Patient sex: F
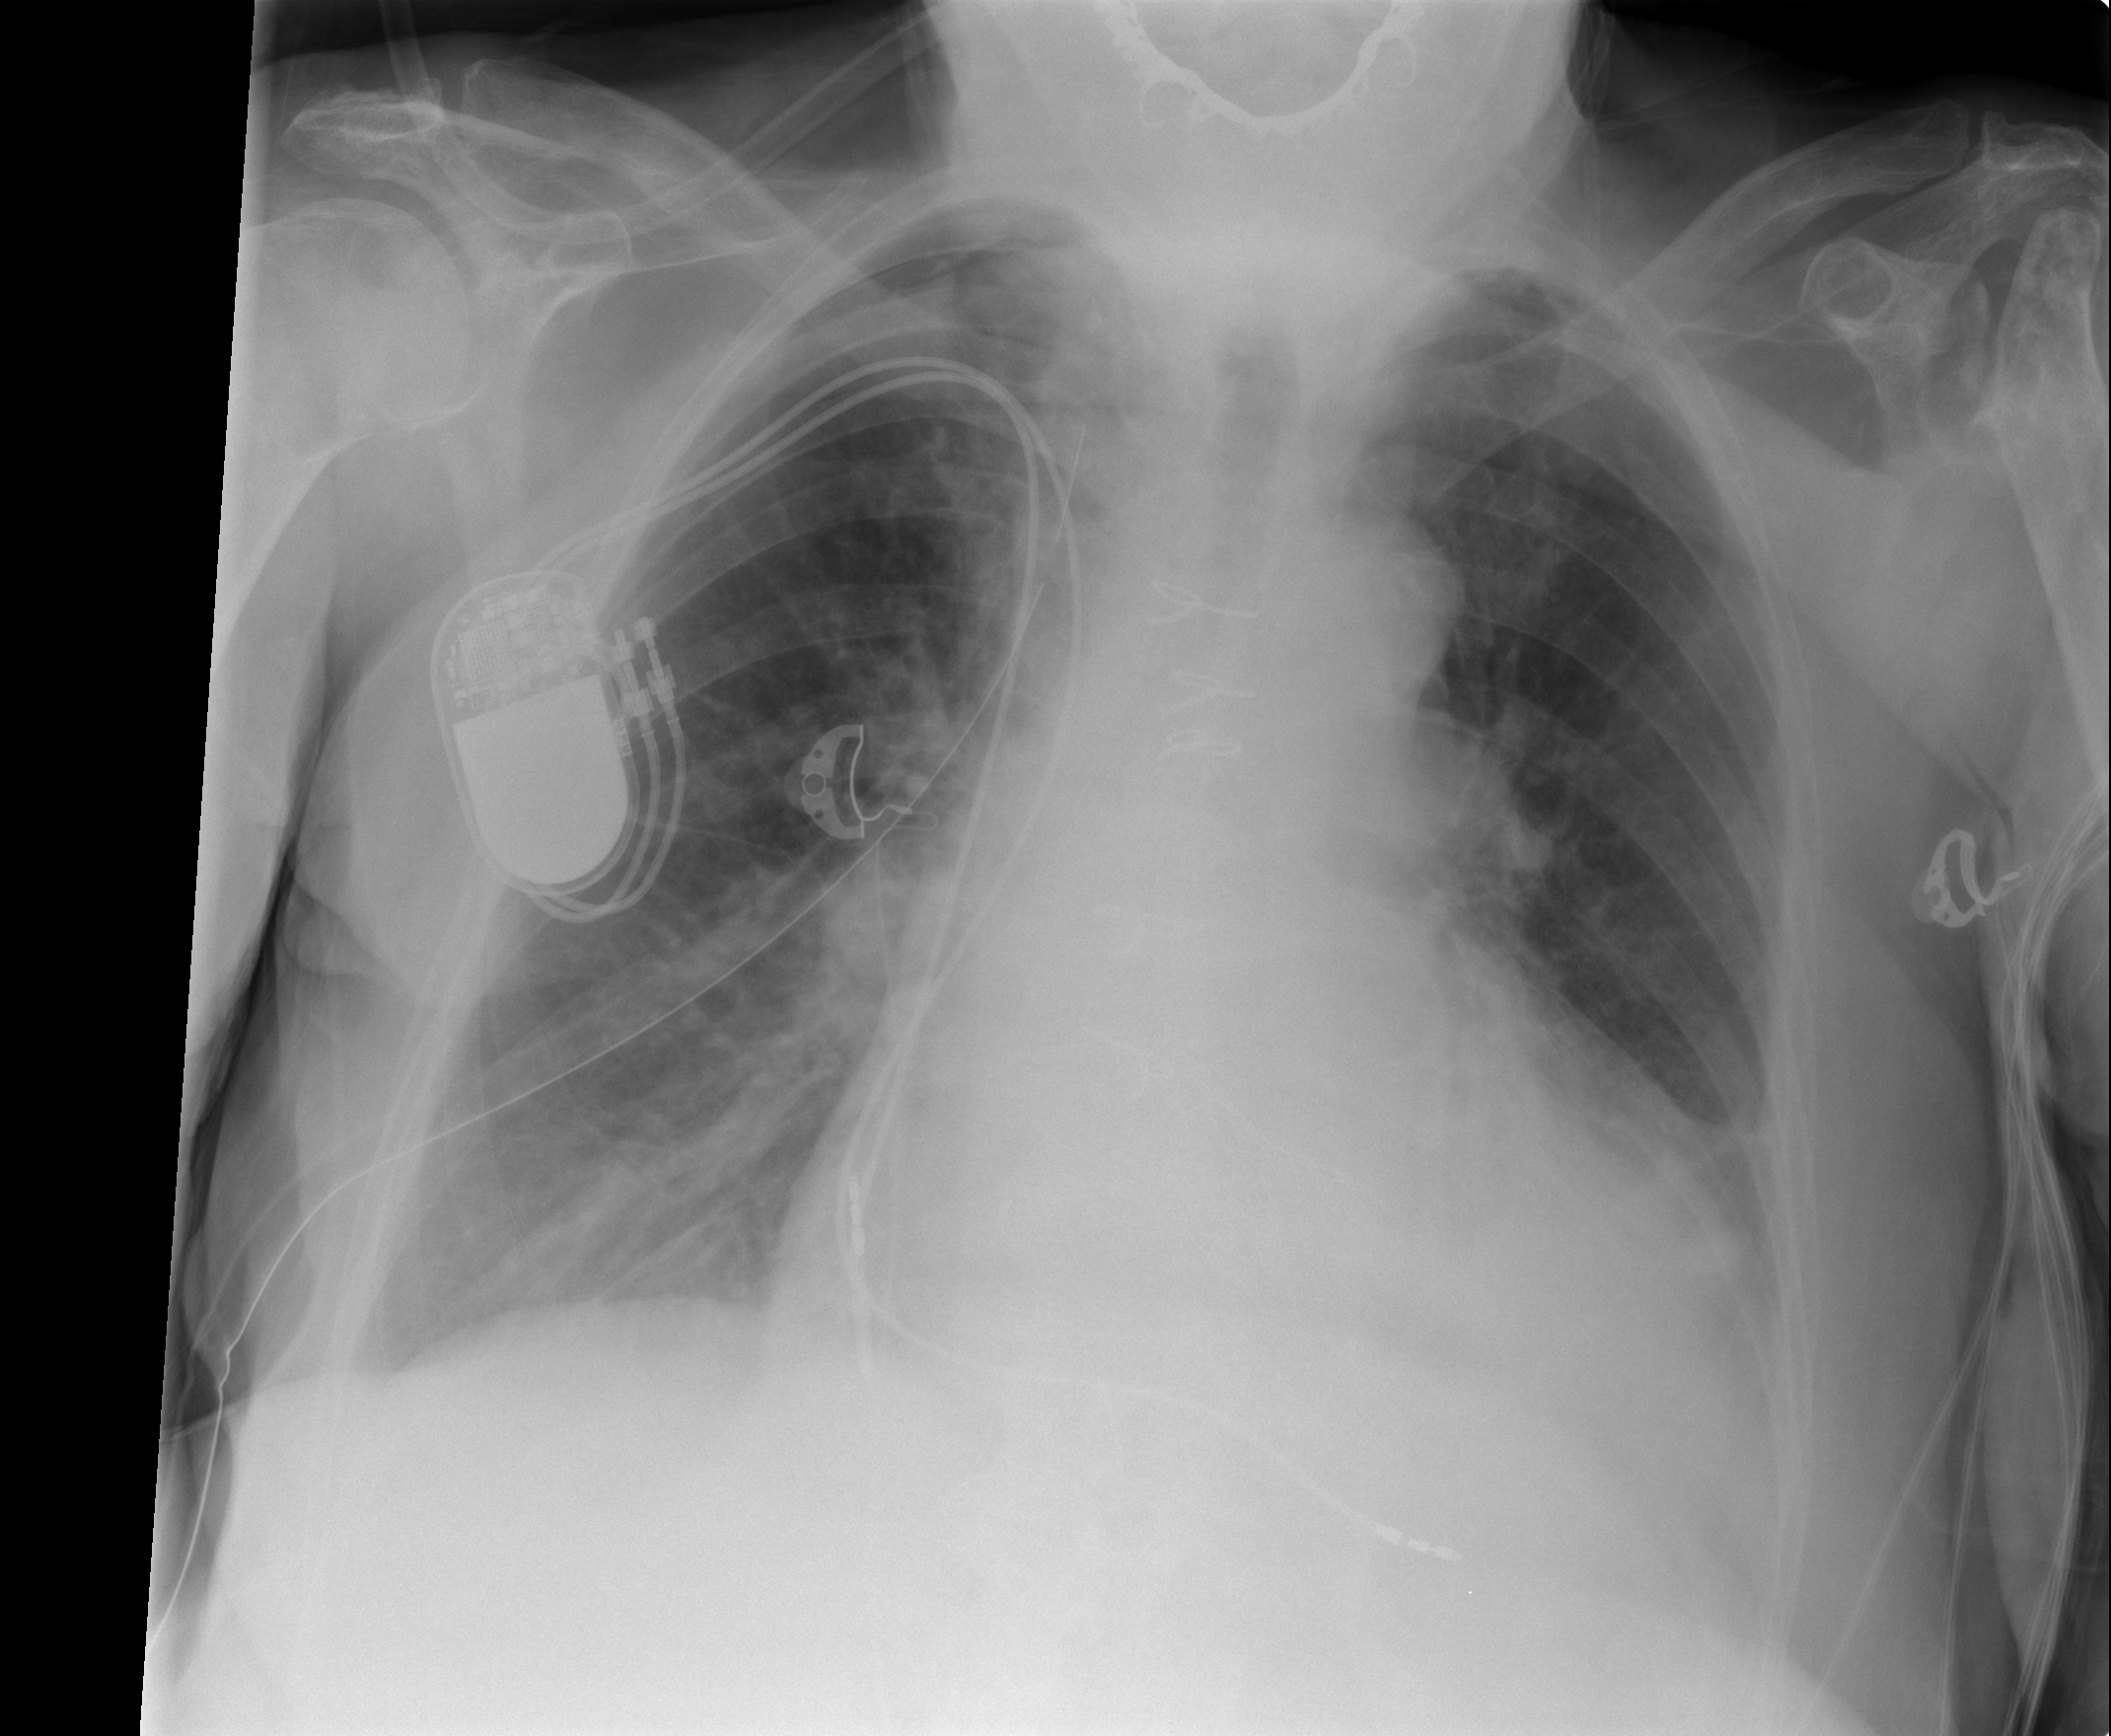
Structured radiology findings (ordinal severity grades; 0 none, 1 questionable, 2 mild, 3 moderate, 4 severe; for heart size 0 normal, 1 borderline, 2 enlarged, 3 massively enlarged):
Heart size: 3
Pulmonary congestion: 2
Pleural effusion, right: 2
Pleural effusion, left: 2
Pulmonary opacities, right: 0
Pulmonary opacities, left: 2
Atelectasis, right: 2
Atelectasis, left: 2